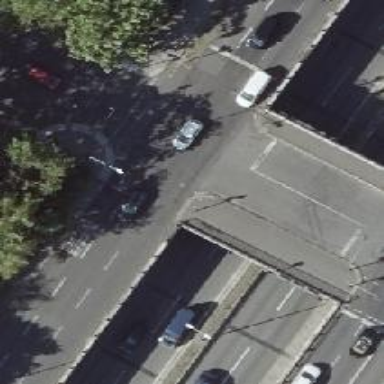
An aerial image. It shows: Secondary road with asphalt surface. The right side has bus lane and shared bus and cycle lane.